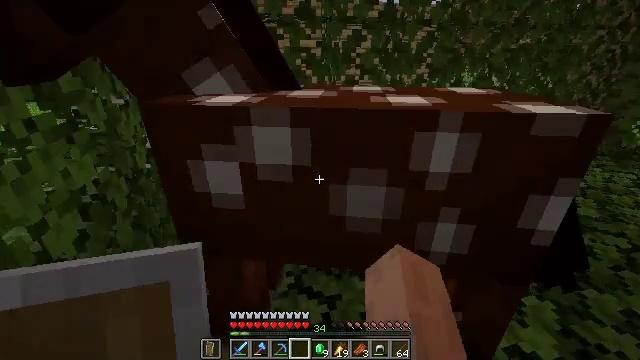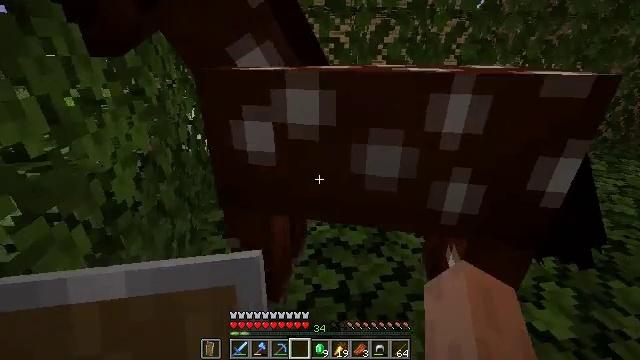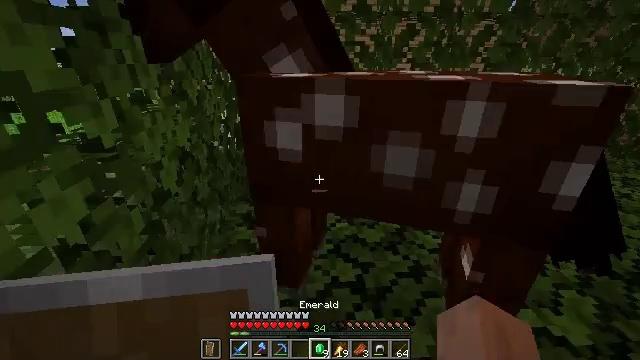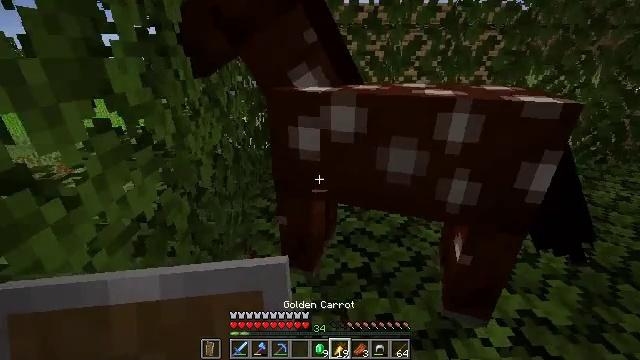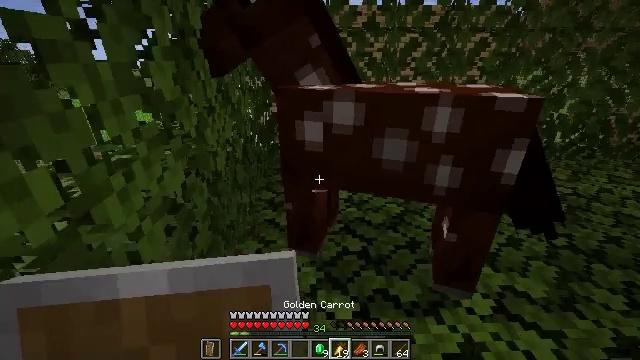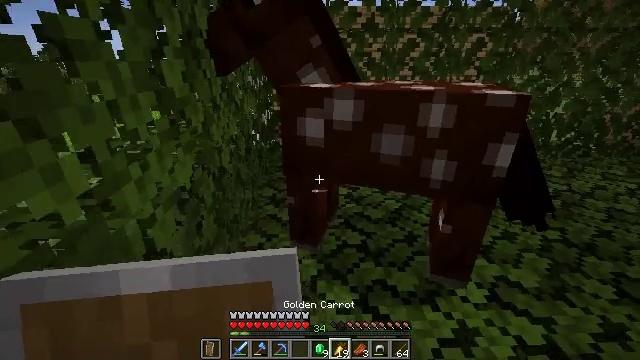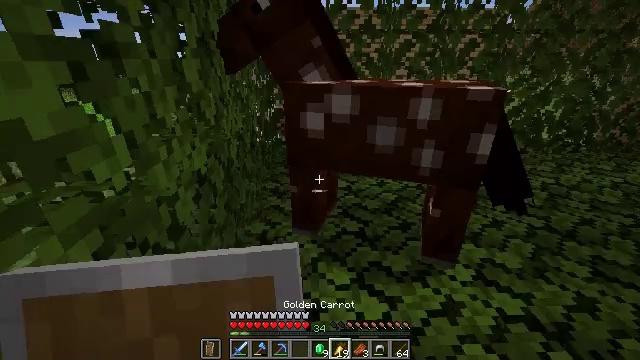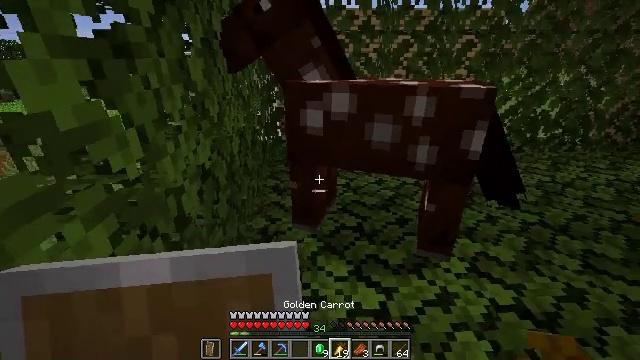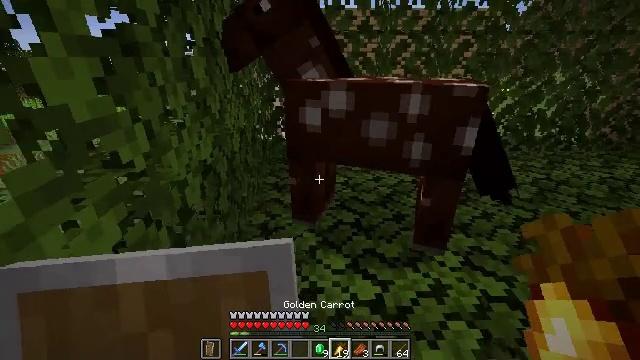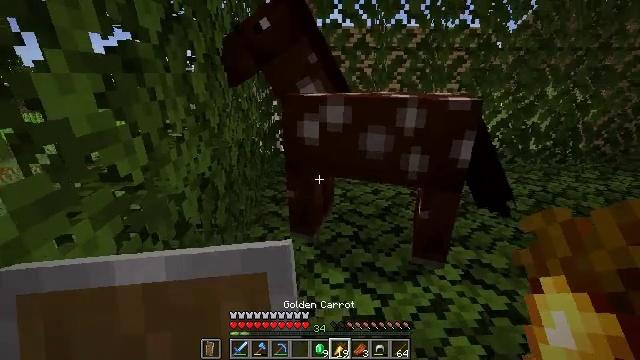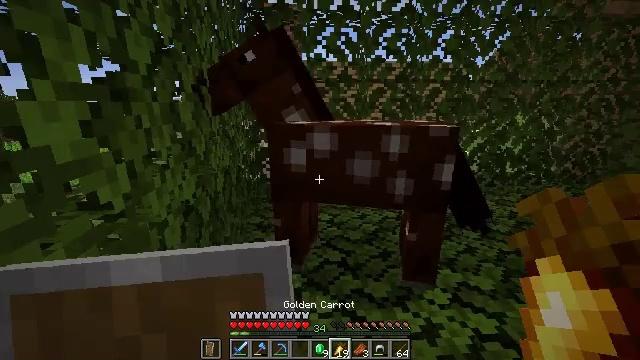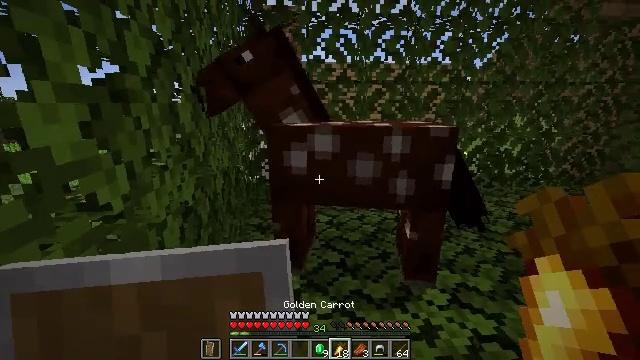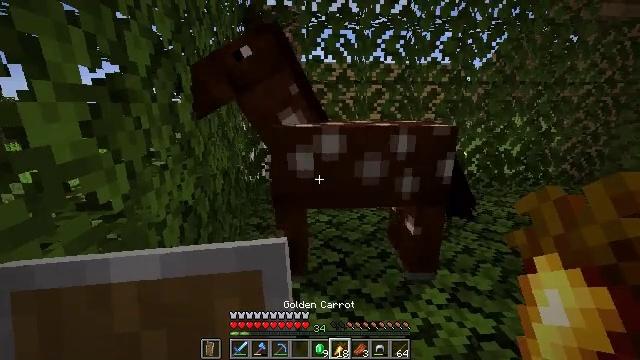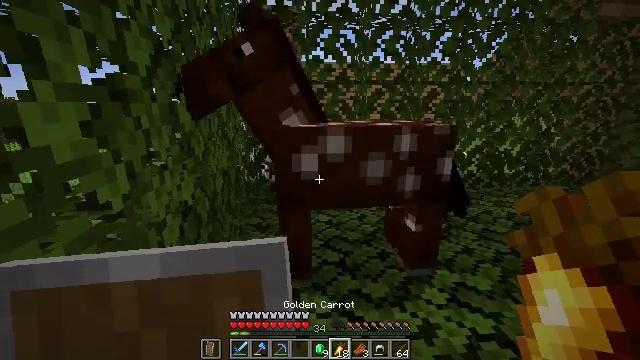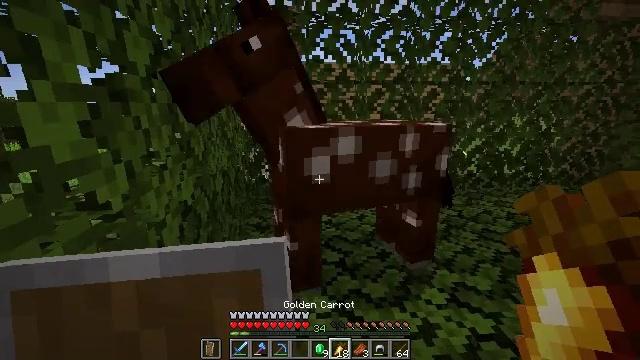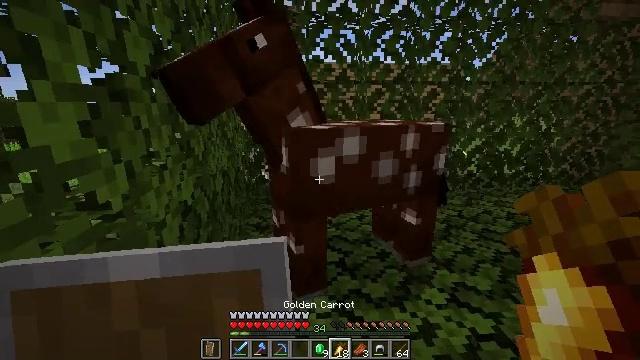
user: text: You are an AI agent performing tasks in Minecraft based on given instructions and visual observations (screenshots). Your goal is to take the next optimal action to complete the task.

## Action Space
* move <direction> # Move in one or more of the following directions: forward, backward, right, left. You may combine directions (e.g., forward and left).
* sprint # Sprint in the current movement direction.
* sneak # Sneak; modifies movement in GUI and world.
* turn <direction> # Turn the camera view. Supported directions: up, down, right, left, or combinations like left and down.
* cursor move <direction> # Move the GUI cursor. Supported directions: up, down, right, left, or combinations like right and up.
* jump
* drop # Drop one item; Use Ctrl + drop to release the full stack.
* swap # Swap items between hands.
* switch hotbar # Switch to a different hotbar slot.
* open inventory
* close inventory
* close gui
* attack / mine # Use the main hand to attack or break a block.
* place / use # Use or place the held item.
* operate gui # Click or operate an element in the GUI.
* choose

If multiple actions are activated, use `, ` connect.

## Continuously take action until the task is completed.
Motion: motion action
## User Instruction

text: Collect some oak leaves.
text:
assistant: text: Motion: move back, turn left
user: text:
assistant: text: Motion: move back, turn left
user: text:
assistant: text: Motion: move back, turn left
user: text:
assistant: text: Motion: move back
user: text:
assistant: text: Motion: move back
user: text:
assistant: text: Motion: no_op
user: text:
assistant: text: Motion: no_op
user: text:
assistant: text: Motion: no_op
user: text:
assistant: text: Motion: turn up
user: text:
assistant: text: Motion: turn right and up
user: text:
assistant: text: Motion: use / place
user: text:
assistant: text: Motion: use / place
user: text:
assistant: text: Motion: use / place
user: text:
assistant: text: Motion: no_op
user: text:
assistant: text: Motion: no_op
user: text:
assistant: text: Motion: turn right, use / place
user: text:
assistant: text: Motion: turn right and down, use / place
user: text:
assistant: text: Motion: use / place
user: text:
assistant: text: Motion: use / place
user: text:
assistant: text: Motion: no_op
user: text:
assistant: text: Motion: use / place
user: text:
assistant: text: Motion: use / place
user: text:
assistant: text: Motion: turn right and up, use / place
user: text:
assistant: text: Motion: use / place
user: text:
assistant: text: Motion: use / place
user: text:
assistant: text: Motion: use / place
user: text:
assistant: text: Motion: use / place
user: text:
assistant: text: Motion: use / place
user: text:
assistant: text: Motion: use / place
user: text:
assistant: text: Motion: use / place